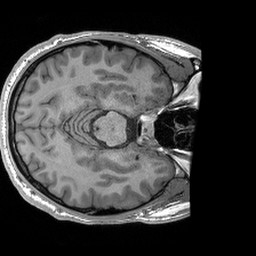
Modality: T1w
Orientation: axial
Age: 21
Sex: male
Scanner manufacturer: siemens
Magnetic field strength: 3 T
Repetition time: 2.4 s
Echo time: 0.00191 s